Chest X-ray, PA view. Patient: 69 years old, sex M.
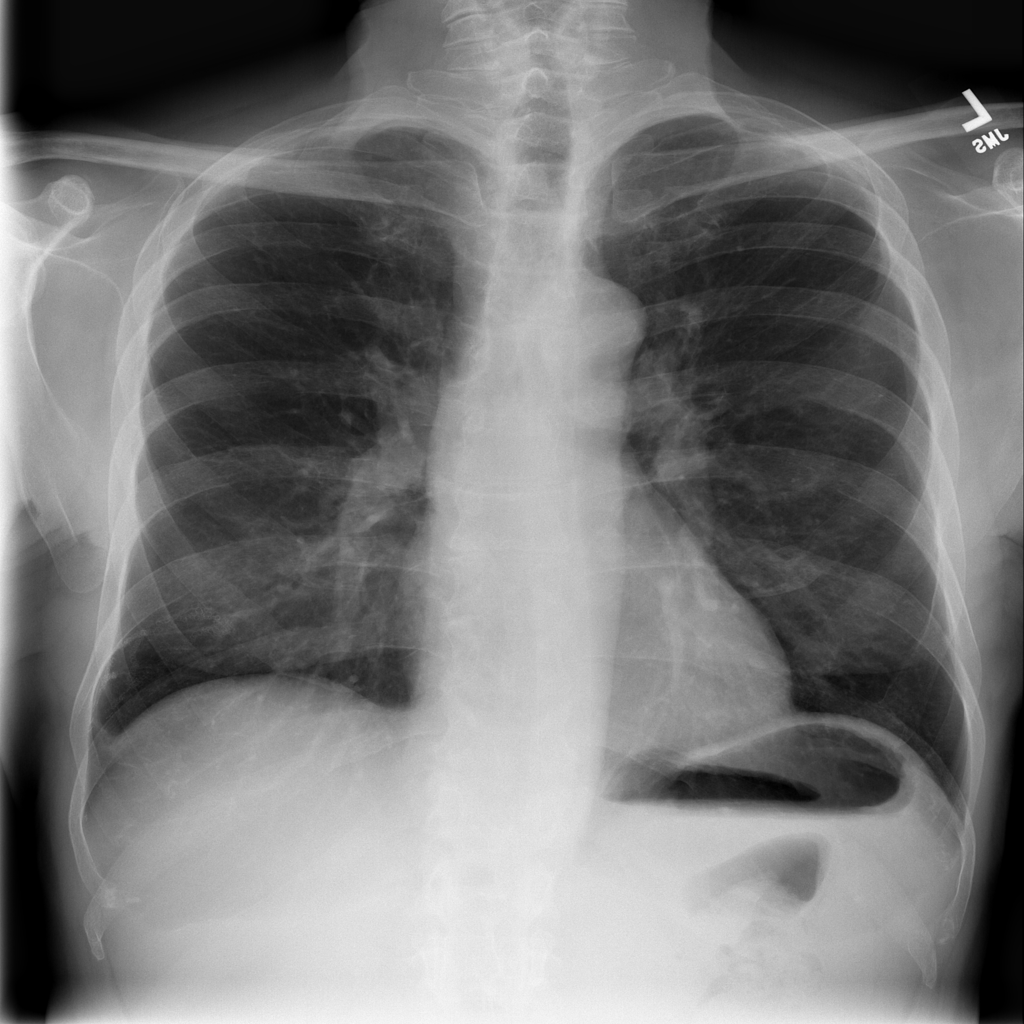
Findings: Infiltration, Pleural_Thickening